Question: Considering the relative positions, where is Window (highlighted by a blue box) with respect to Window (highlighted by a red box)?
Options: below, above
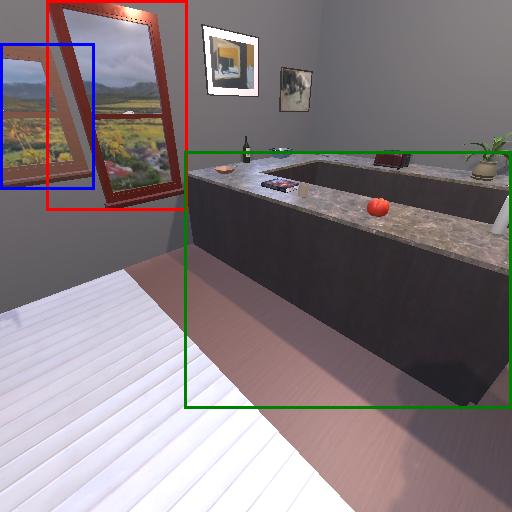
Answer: below